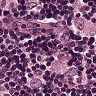
Metastatic tissue present: yes